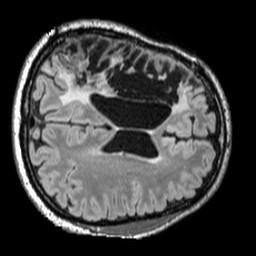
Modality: FLAIR
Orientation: axial
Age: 40
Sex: male
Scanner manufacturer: siemens
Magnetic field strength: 3 T
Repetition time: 5 s
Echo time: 0.387 s